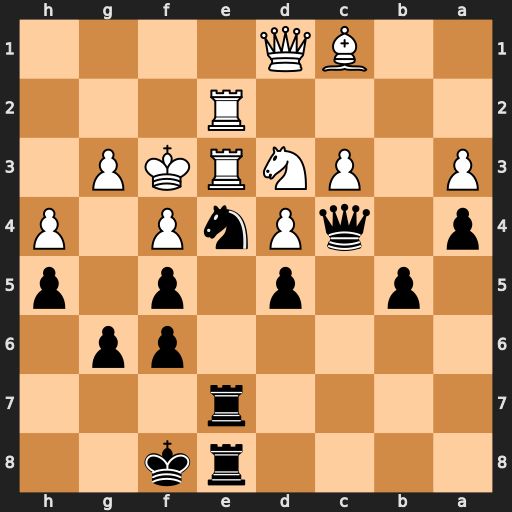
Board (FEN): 4rk2/4r3/5pp1/1p1p1p1p/p1qPnP1P/P1PNRKP1/4R3/2BQ4
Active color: b
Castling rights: -
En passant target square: -
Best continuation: Nxc3 Qc2 Nxe2